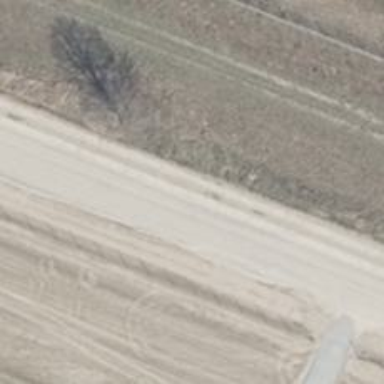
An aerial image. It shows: High-quality track road with concrete lanes.